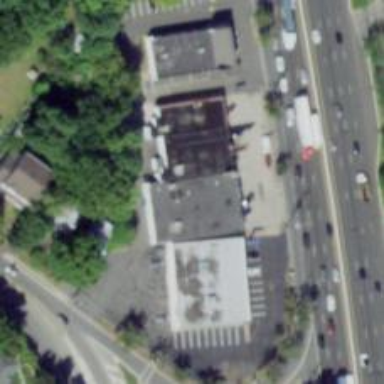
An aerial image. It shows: Swimming pool shop.